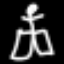
Label: pants